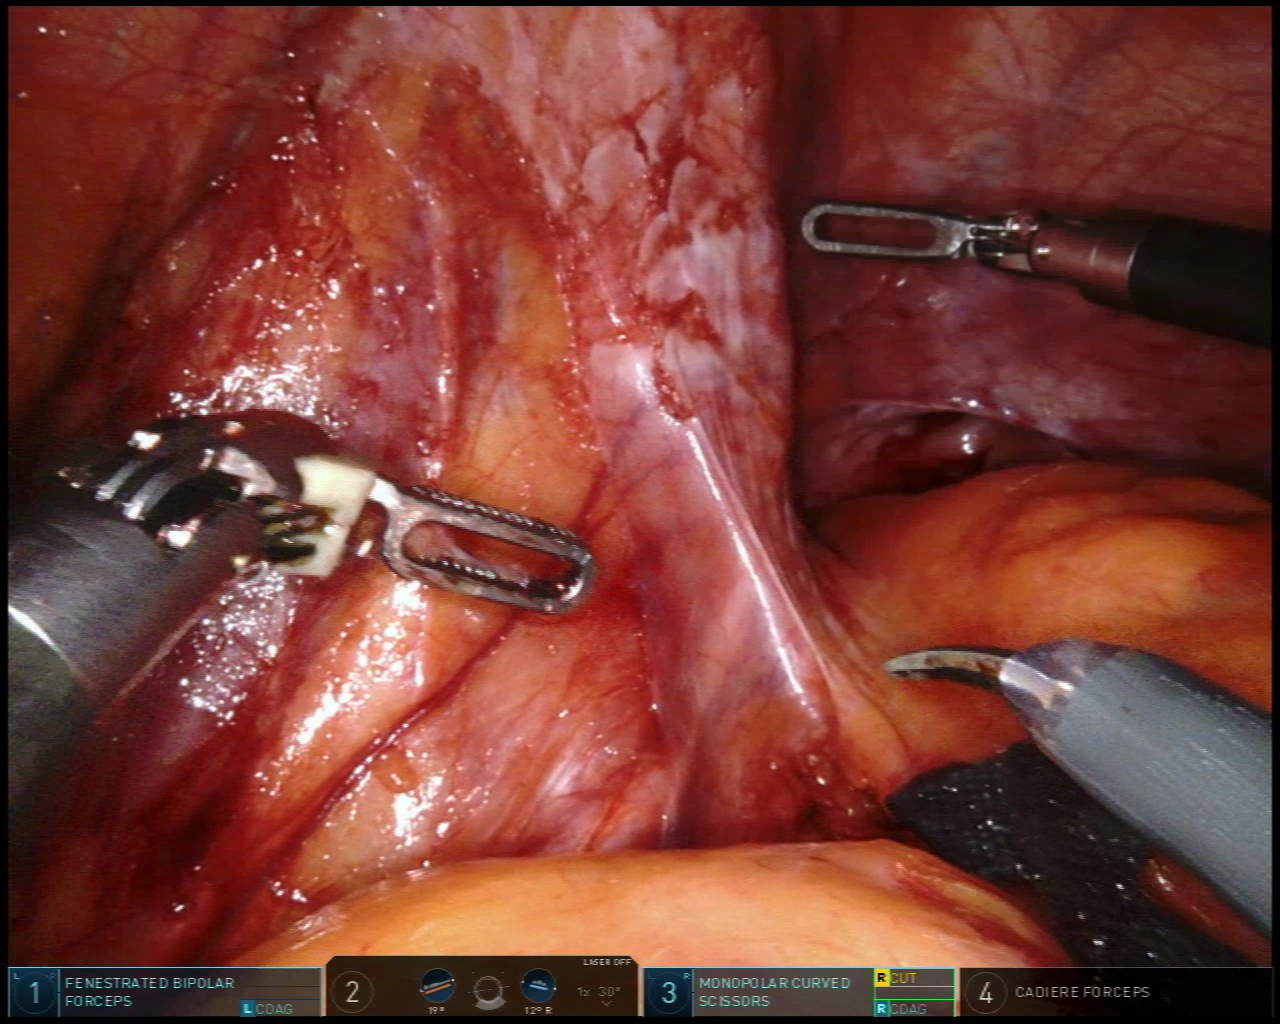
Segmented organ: ureter
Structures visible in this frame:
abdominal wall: yes
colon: no
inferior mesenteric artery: no
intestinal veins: no
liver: no
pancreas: no
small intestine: no
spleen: no
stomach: no
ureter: yes
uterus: no
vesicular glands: no